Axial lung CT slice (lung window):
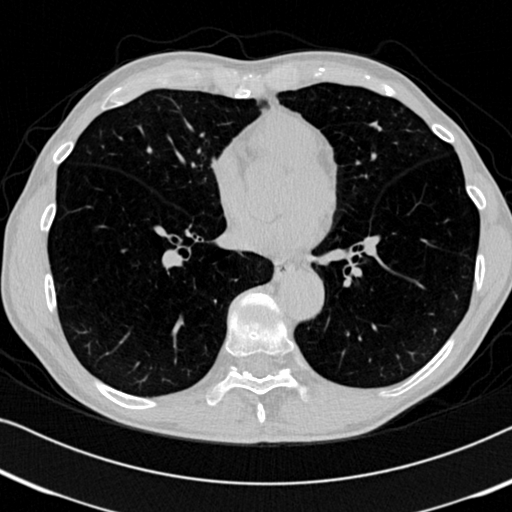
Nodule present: yes
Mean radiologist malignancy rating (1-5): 2